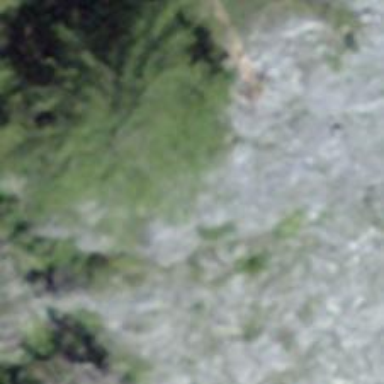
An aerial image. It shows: Cliff in nature.